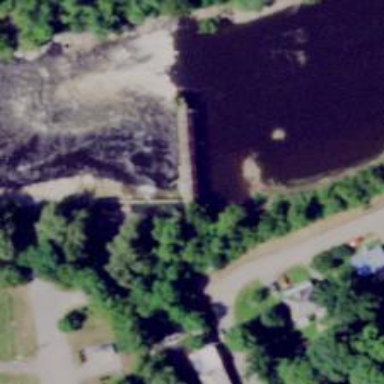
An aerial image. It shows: Dam along waterway.